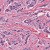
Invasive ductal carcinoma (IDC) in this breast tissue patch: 1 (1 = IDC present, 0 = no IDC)